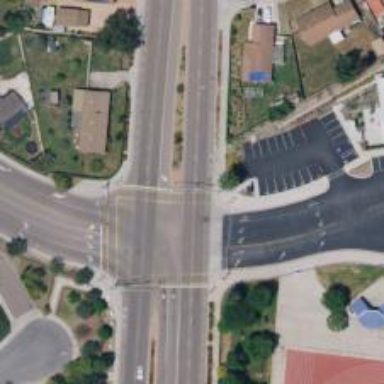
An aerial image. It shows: Secondary road with separate asphalt sidewalks.